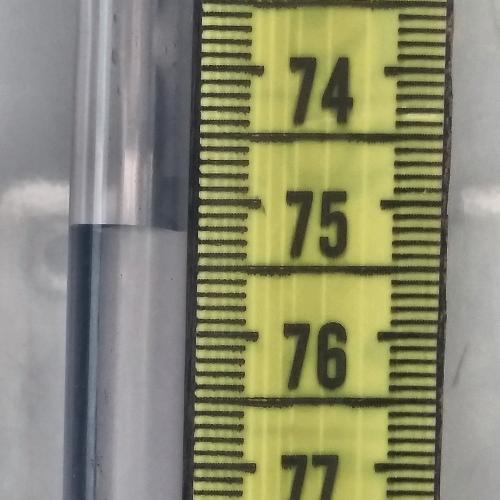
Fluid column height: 75.2 cm